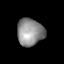
Tissue: lung
Cell type: Endothelial cells
Senescence score: 0.5467
Nuclear area (px): 698
Mean DAPI intensity: 143.779